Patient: sex M, age 70
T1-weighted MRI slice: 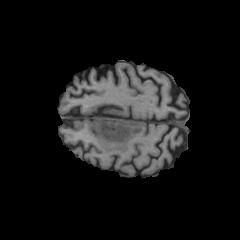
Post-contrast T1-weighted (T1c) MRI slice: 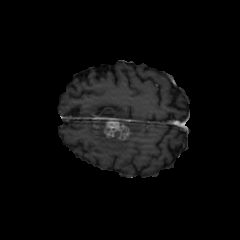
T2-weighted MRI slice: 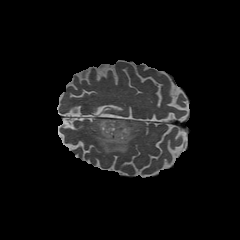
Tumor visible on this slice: yes
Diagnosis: Glioblastoma, IDH-wildtype
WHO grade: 4